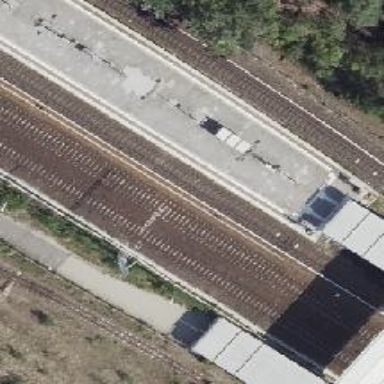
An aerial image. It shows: Light rail stop position on the railway.